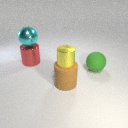
small yellow metal cylinder above large brown rubber cylinder